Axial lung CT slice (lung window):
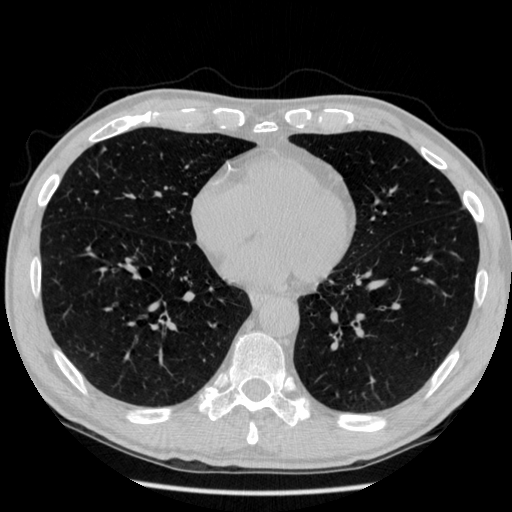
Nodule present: yes
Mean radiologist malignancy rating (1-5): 2